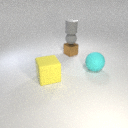
large cyan rubber sphere behind large yellow rubber cube